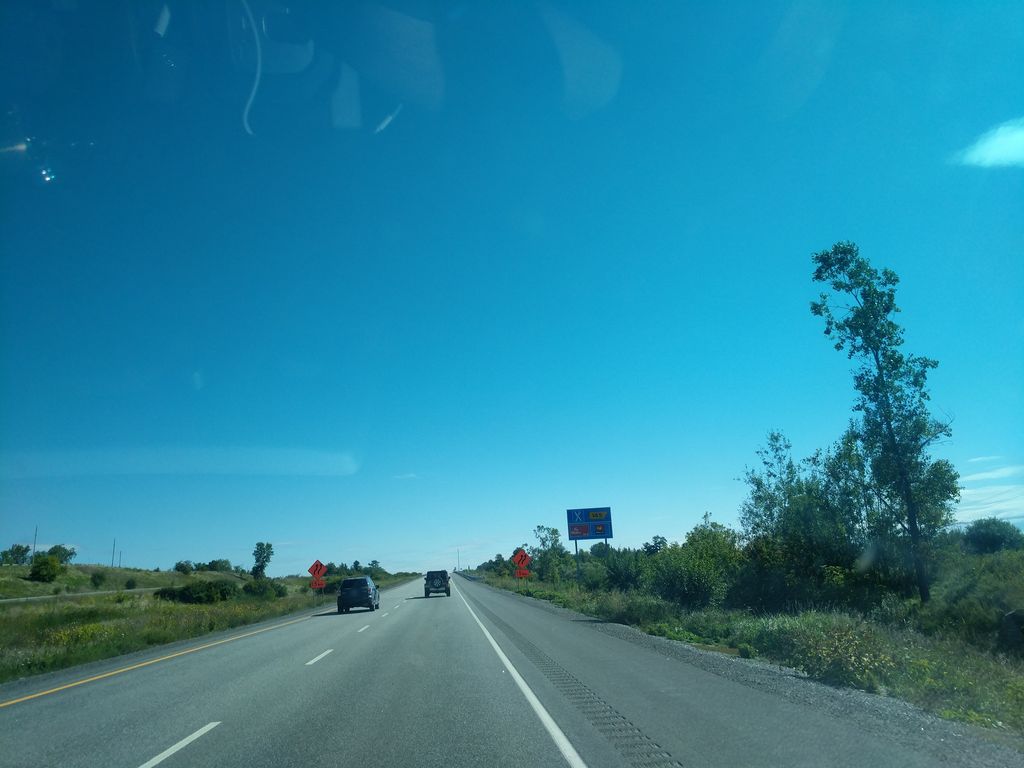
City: ottawa-gatineau